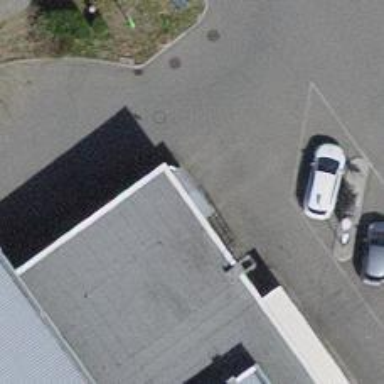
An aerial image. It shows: Gas station.